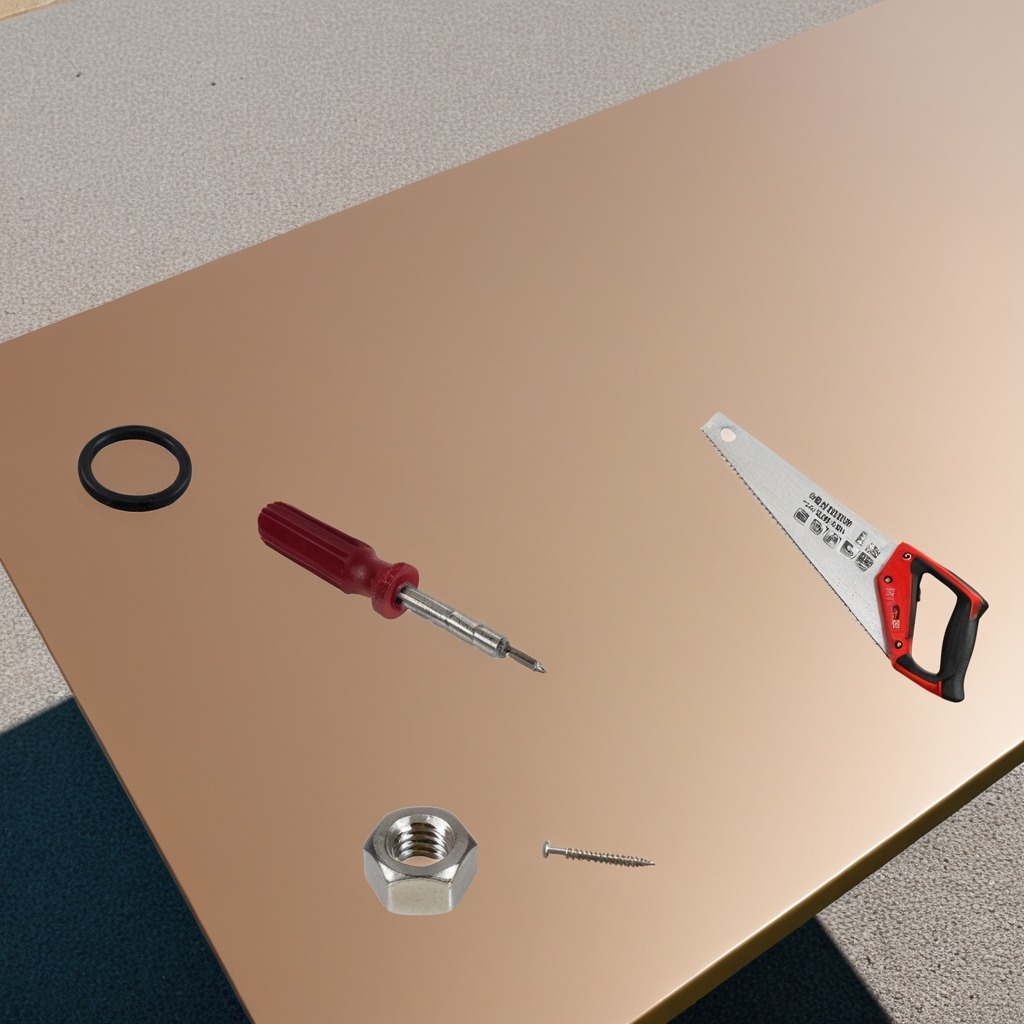
A rubber Oring, a metal machine screw, a handheld metal saw, a screwdriver, and a metal nut are lying on the utility table.